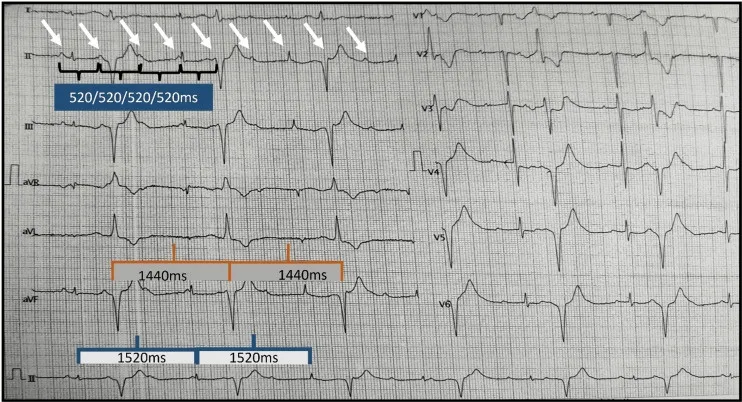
The 12-lead electrocardiogram on admission (case 2). A 12-lead electrocardiogram shows no relation between p waves and QRS complexes. The white arrows point to the series of P waves, some of which are marching through and distorting the QRS. Two QRS complex morphologies are noted. A narrow QRS complex with 100 ms duration at 1520 ms cycle length and another wide QRS complex of 130 ms at a cycle length of 1440 ms.
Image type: electrography (ekg)